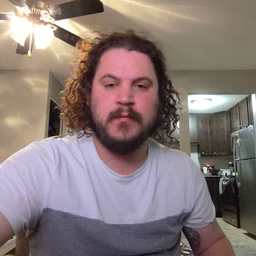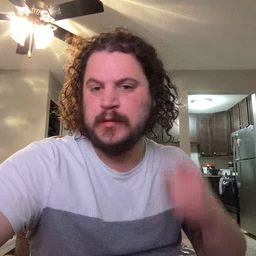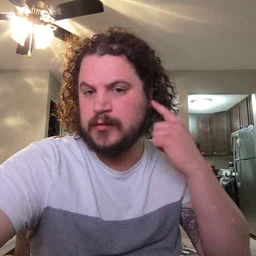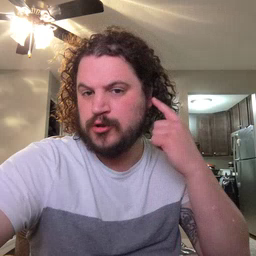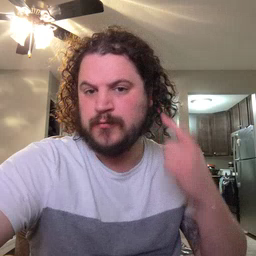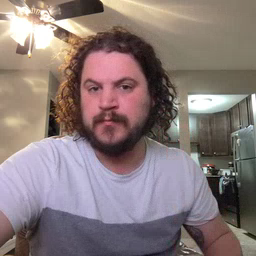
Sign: ear